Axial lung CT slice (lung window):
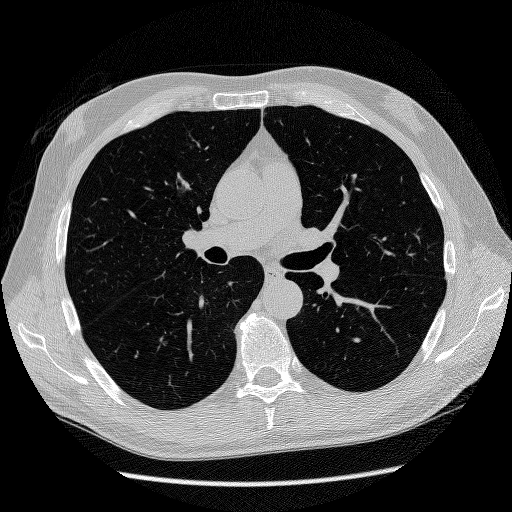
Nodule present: no